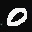
Label: 0